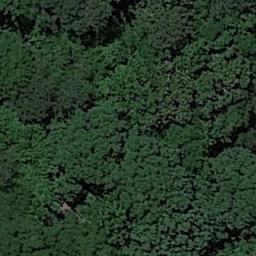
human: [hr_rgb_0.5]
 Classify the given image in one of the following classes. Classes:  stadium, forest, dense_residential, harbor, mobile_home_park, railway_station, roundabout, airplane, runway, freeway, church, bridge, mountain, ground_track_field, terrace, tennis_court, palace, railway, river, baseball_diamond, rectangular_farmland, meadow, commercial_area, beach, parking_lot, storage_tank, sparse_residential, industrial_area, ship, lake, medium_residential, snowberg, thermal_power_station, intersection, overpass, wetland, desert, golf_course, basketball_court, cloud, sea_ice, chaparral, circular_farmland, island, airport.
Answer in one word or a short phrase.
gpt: forest